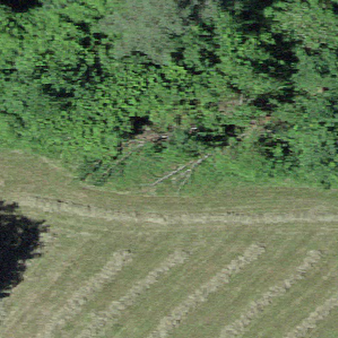
Label: other